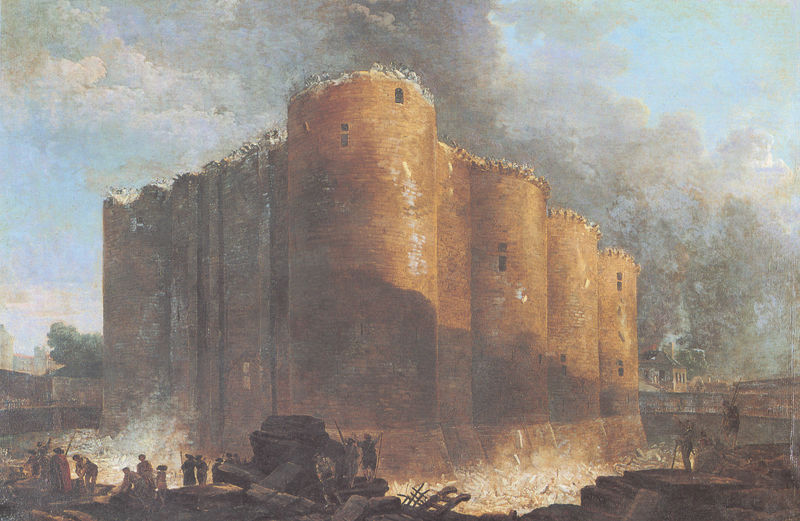
Titel: La Bastille dans les premiers jours de sa démolition, Die Bastille in den ersten Tagen ihrer Zerstörung
Künstler: Hubert Robert
Standort: Paris
Institution: Musée Carnavalet
Schlagwörter: angriff, baum, blau, feuer, gemälde, himmel, kampf, mann, schatten, wasser, wolken, landschaft, menschen, ocker, stadt, braun, fenster, frankreich, grau, holz, licht, männer, paris, schwarz, weiss, gebäude, haus, schloss, wolke, beige, malerei, architektur, geschichte, stein, steine, gewässer, gitter, qualm, rauch, insel, kreis, rund, turm, wellen, ansicht, mauer, ziegel, klein, massiv, schutt, wagen, brand, dampf, krieg, leiter, sturm, treppen, trümmer, zerstörung, historienbild, hoch, zinnen, ruine, burg, türme, brennen, festung, mauerwerk, revolution, schwert, säbel, aufstand, revolte, bürger, volk, degen, halbrund, gemäuer, gefängnis, mauern, unsichtbar, siena, graben, rauchwolke, wasserschloss, konkav, gewehre, burggraben, bau, französische revolution, schiessscharten, kastell, befestigungsanlage, wassergraben, schwefel, gerümpel, pech, bastille, belagerung, wasserburg, revolutionäre, sturm auf die bastille, erstürmung, revolutionär, festungsmauern, katapult